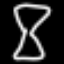
Label: hourglass